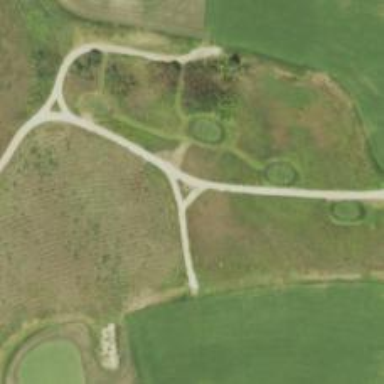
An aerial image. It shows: Path for both roads and golfers.